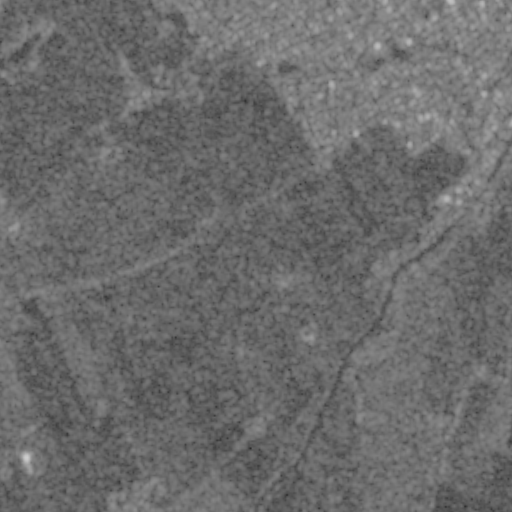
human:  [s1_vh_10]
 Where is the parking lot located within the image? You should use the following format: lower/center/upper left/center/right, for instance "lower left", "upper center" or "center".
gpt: The parking lot is located in the upper right of the image.
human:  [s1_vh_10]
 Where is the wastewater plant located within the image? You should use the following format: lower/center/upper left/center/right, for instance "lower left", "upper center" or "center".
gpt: The wastewater plant is located in the center right of the image.
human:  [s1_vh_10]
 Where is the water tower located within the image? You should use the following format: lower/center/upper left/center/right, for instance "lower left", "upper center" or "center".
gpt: The water tower is located in the upper center of the image.
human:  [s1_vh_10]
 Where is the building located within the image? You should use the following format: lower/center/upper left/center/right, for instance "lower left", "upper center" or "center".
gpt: There is no building in the image.

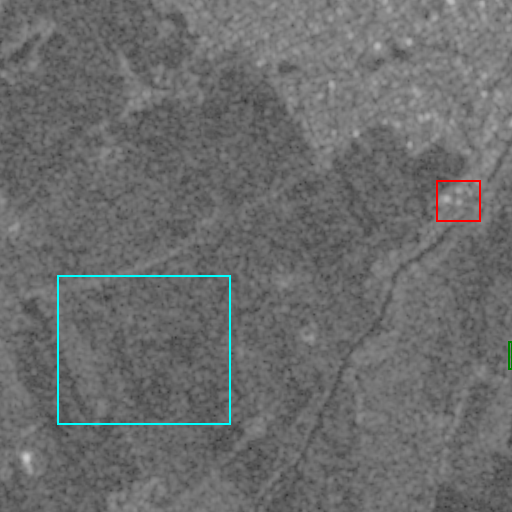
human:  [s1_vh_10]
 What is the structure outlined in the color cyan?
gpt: The structure outlined in cyan is a crop field.
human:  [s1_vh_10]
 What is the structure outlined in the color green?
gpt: The structure outlined in green is a park.
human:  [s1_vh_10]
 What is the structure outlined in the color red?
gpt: The structure outlined in red is a wastewater plant.
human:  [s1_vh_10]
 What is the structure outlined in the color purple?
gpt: There is no purple outline.